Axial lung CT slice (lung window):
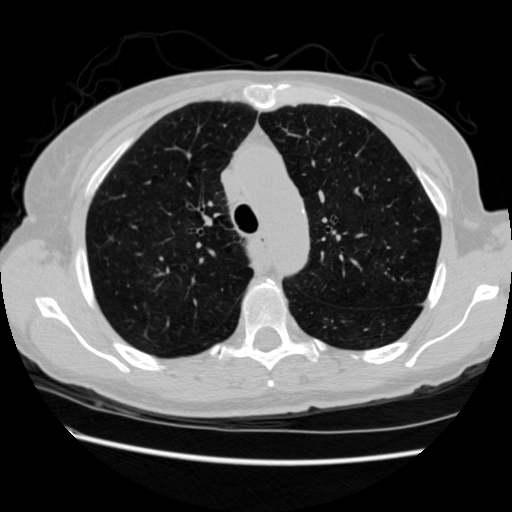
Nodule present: no